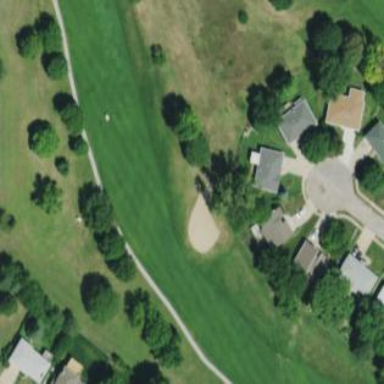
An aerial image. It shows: Golf fairway surrounded by grass.